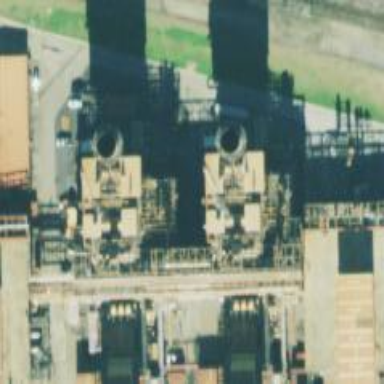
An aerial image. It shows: Gas turbine generator.